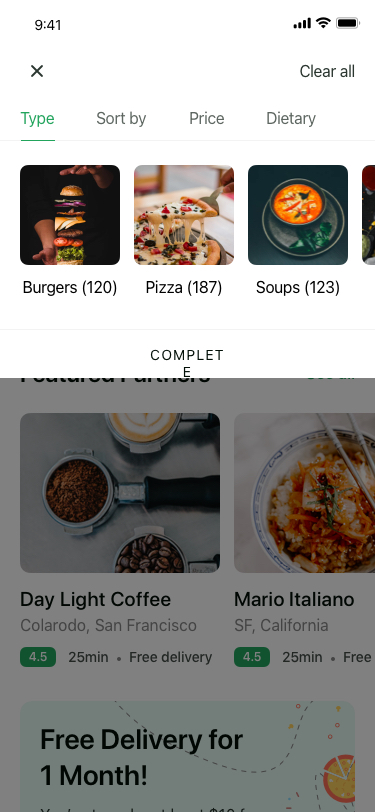
Text in this UI design:
Complete
Clear all
Type
Sort by
Price
Dietary